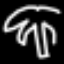
Label: palm tree